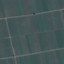
Label: PermanentCrop